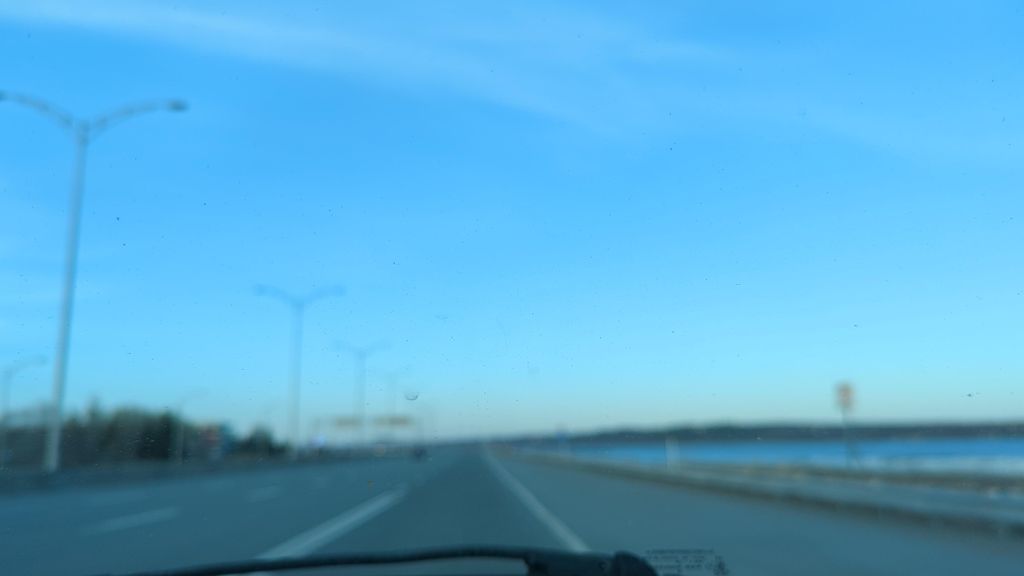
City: quebec_city